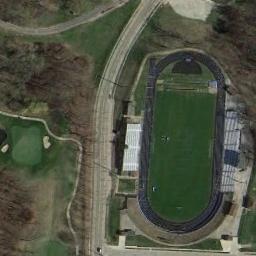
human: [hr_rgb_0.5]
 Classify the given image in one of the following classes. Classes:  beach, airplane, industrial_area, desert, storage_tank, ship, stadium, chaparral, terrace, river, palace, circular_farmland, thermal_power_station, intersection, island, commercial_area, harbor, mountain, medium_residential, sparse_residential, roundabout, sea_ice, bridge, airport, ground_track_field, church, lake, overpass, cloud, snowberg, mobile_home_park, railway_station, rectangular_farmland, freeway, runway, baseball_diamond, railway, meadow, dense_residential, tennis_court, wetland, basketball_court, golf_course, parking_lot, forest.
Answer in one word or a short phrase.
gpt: ground_track_field